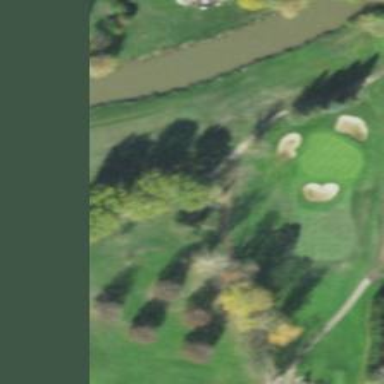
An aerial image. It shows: Path used for both walking and golf.